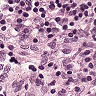
Metastatic tissue present: no